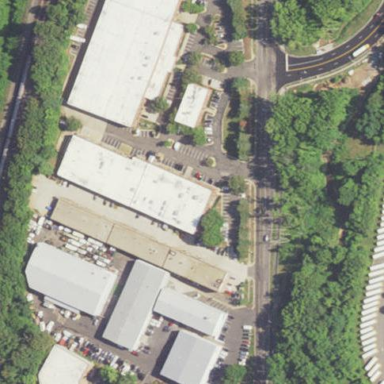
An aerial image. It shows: Industrial building used as warehouse.